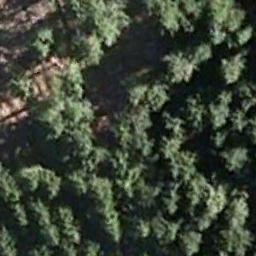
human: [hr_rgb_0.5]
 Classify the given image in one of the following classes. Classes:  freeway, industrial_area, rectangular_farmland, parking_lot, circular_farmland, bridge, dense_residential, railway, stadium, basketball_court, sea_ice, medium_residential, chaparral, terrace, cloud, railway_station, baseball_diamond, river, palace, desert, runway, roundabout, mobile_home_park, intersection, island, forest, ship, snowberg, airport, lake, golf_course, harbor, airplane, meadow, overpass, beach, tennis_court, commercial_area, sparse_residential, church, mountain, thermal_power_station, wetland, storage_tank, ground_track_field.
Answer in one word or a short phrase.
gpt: forest